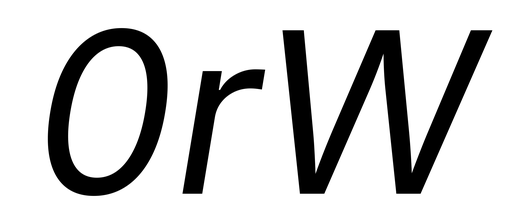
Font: Inter-Italic_Italic